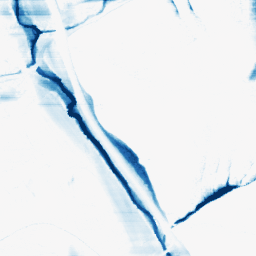
Category: morphological
Decomposition family: morphological_rect
Decomposition parameters: operation: closing
width: 50
height: 3
Upsampling method: quartic
Upsampling parameters: scale: 8
Upsampling scale: 8